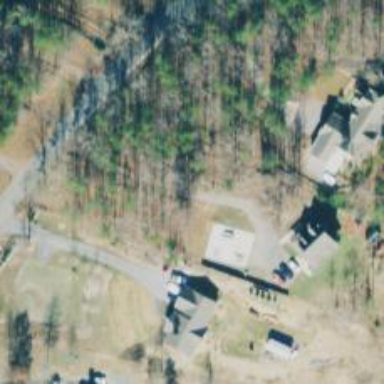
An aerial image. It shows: Driveway.